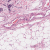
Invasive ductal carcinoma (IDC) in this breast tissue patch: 0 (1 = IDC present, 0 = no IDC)